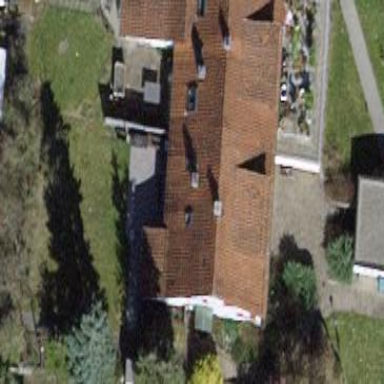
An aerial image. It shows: Building with tile roof.